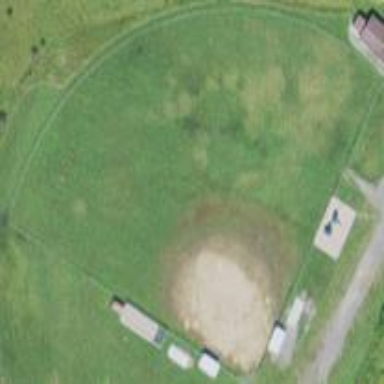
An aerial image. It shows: Baseball pitch for leisure and sports activities.